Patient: sex M, age 38
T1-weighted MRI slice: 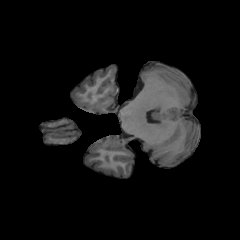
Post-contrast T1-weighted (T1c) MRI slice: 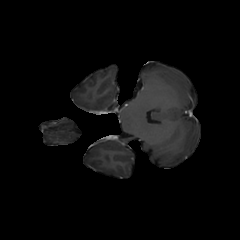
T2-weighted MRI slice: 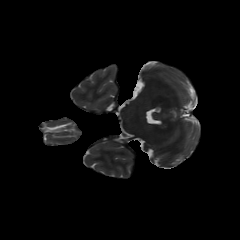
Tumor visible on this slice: no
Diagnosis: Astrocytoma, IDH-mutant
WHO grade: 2